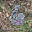
Label: 6